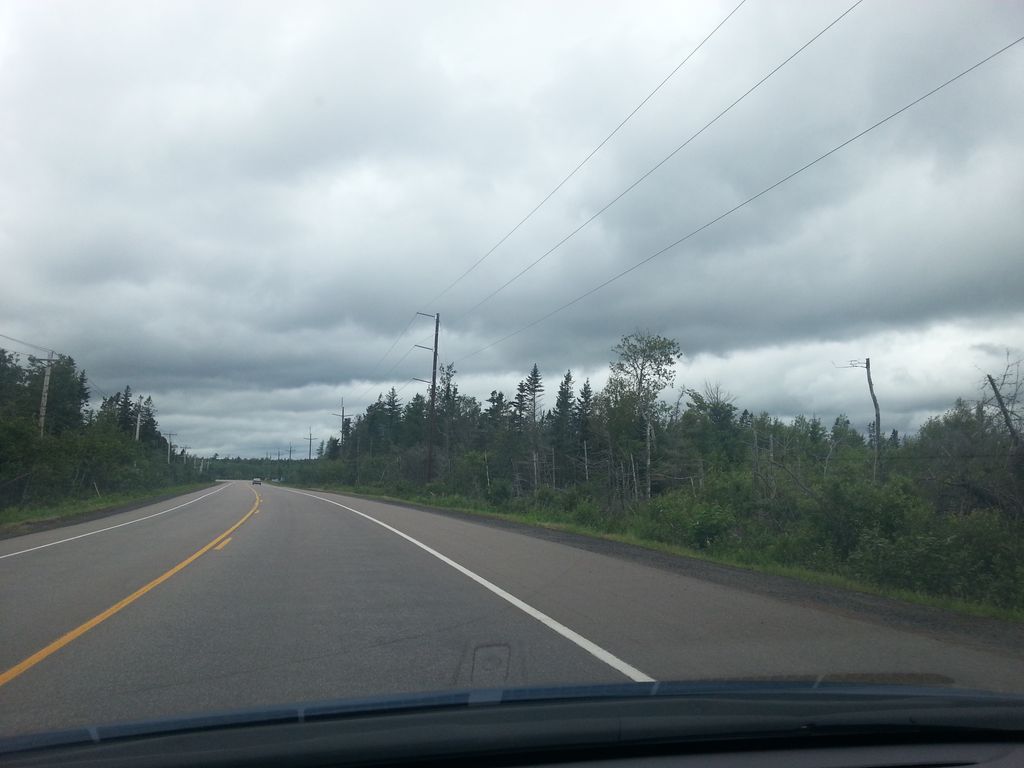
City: charlottetown